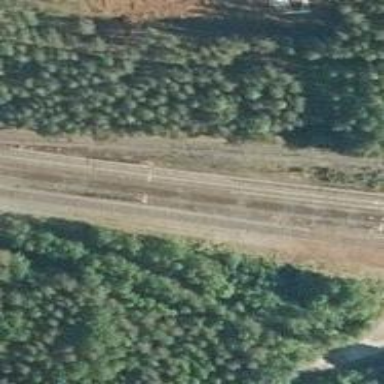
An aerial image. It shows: Unused railway yard.